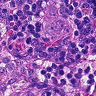
Metastatic tissue present: yes